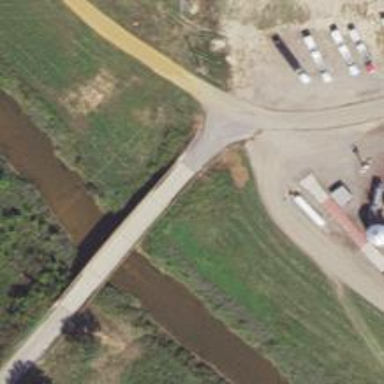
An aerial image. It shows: Unclassified road on suspension bridge.